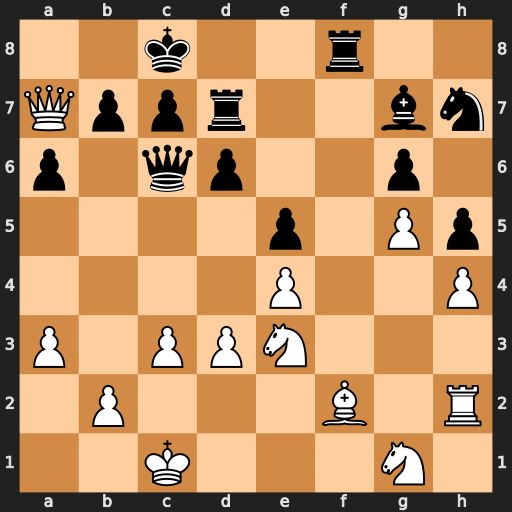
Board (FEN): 2k2r2/Qppr2bn/p1qp2p1/4p1Pp/4P2P/P1PPN3/1P3B1R/2K3N1
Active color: w
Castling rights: -
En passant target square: -
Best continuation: Qa8#